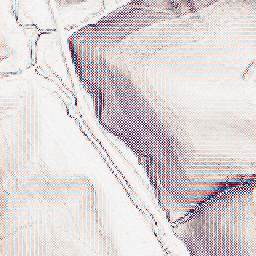
Category: wavelet
Decomposition family: wavelet_dwt
Decomposition parameters: wavelet: haar
level: 1
Upsampling method: nearest
Upsampling parameters: scale: 4
Upsampling scale: 4